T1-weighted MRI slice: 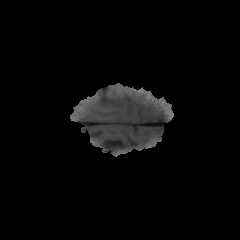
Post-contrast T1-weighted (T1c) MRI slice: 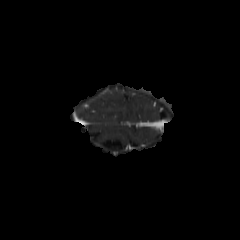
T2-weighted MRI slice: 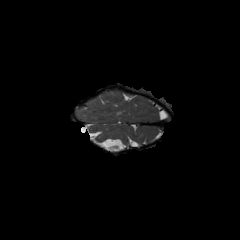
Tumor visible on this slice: yes